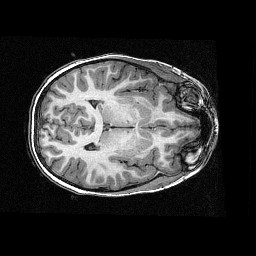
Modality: T1w
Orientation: axial
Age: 11
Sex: female
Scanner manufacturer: siemens
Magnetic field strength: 3 T
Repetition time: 2.3 s
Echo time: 0.00336 s